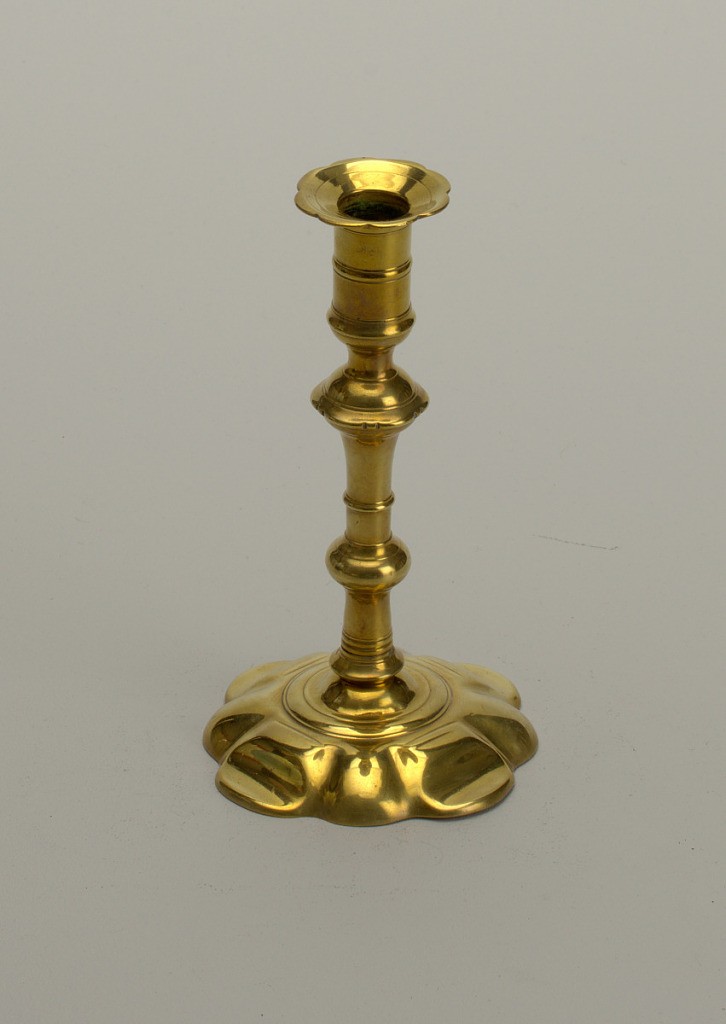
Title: Candlestick
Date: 1750–65
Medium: Brass
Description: Molded baluster stem, on quatri-lobate stepped petal bases, the scalloped drip pans on the campana-shaped girdled candleholder above a scalloped knop; stick unscrews in two places to form three sections.